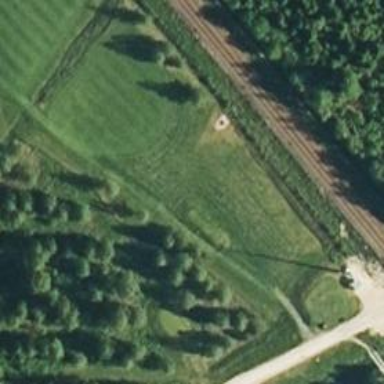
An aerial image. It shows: Path for both road and golf.